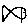
Label: fish